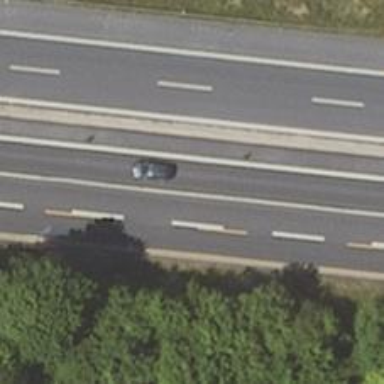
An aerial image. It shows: Asphalt motorway.